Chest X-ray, PA view. Patient: 63 years old, sex M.
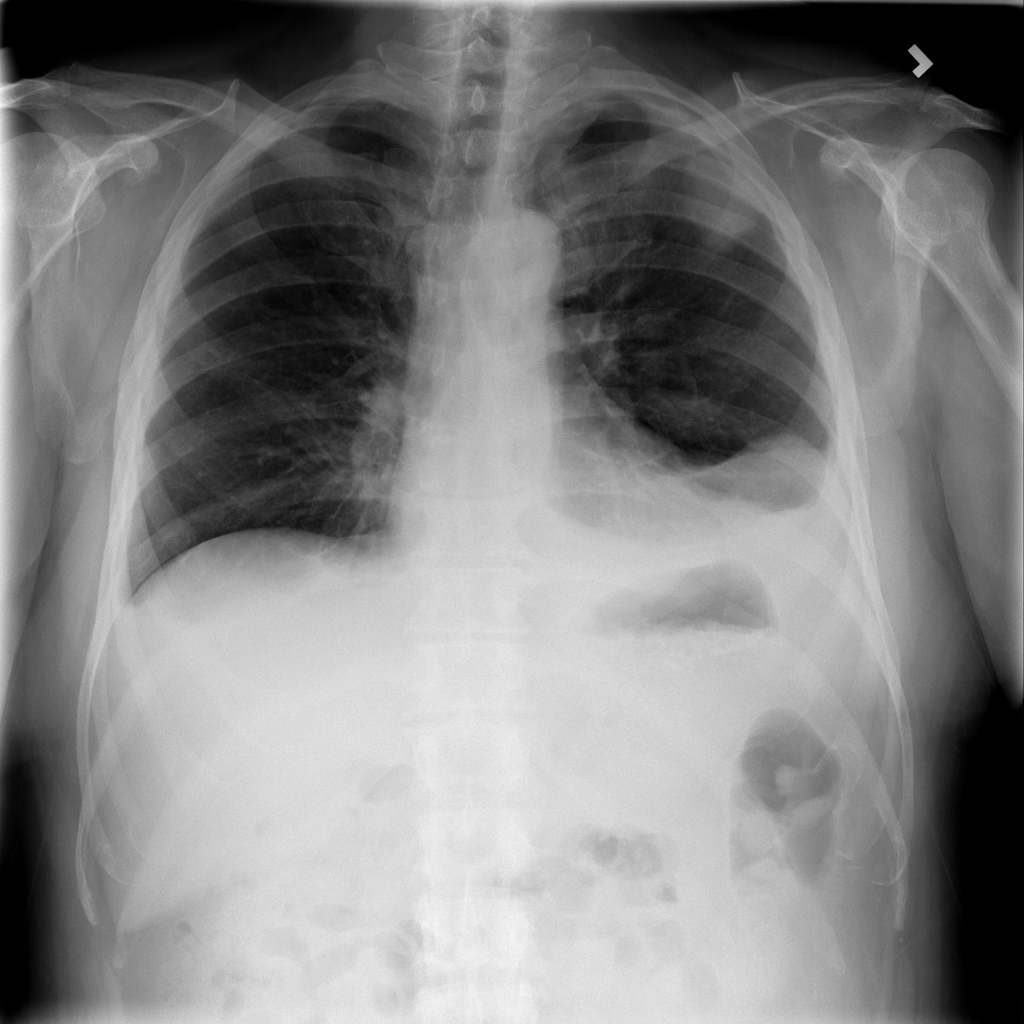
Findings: Atelectasis, Effusion, Infiltration